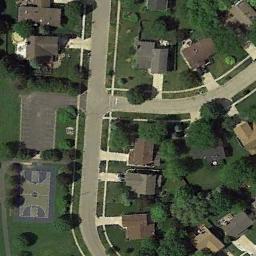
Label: basketball_court